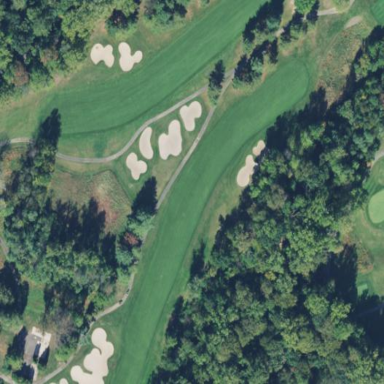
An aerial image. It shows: Grassy area designated as golf fairway.